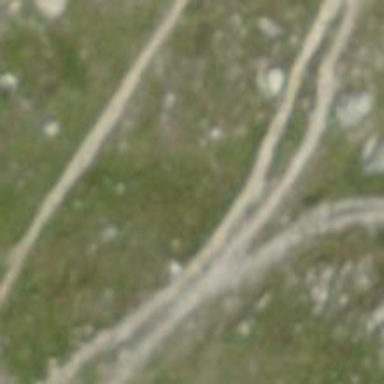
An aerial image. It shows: Path.